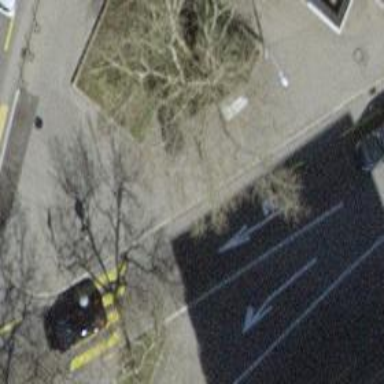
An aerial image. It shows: Secondary road with asphalt surface and trolley wires.